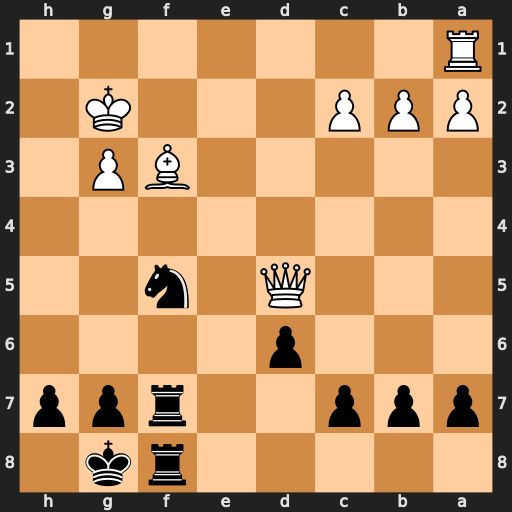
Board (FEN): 5rk1/ppp2rpp/3p4/3Q1n2/8/5BP1/PPP3K1/R7
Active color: b
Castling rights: -
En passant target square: -
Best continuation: Ne3+ Kh3 Nxd5